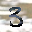
Label: 3